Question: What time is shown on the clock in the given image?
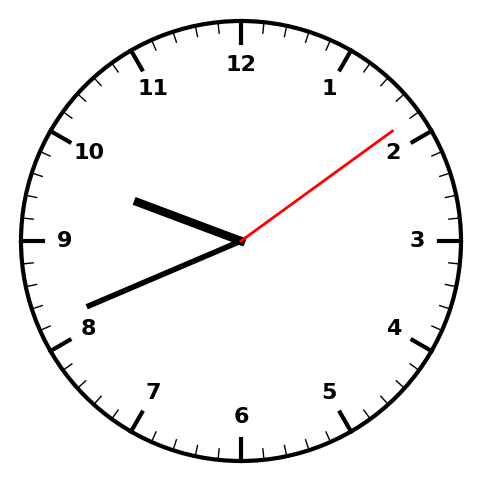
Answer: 09:41:09